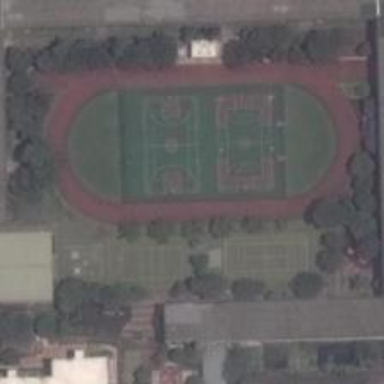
Lush plants embrace the exercise yard next to the wide road, which includes football field, basketball fields and tennis courts .